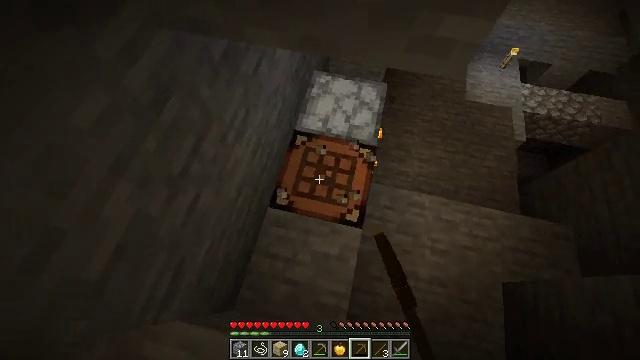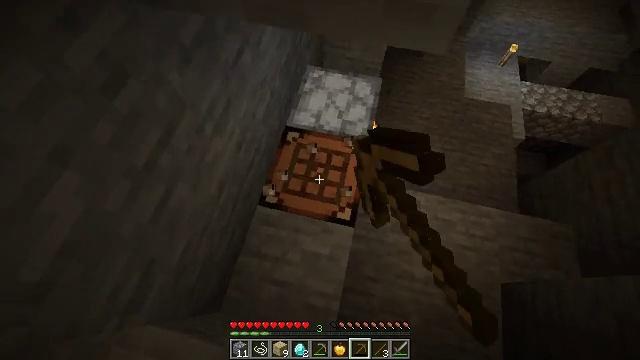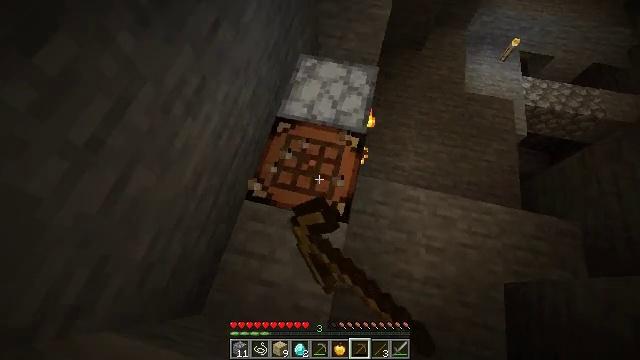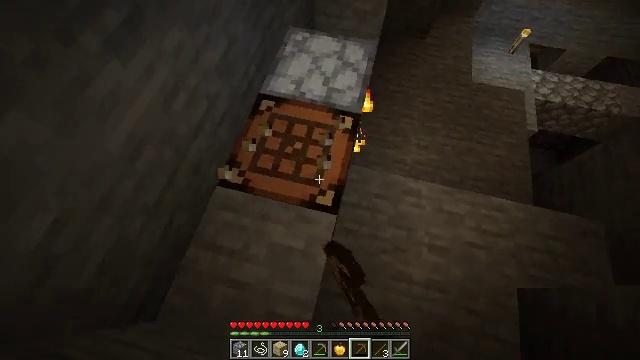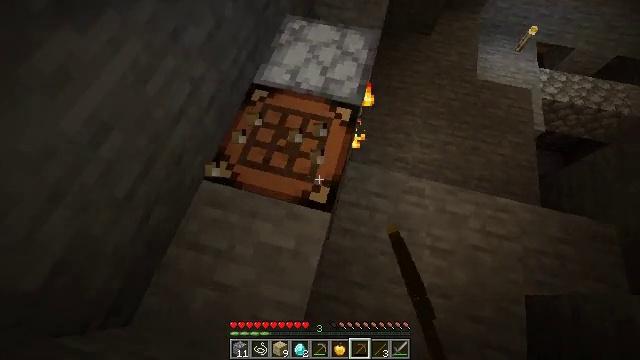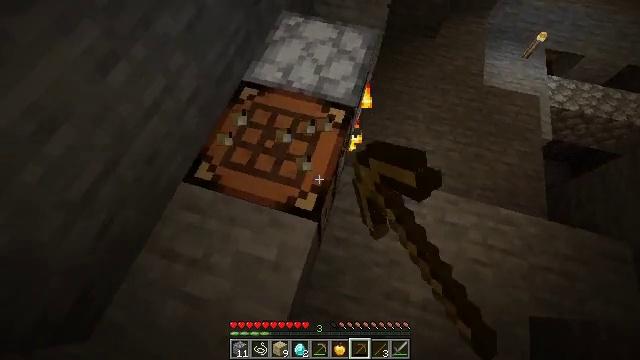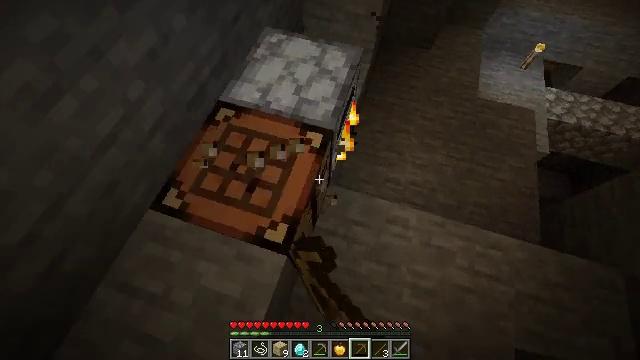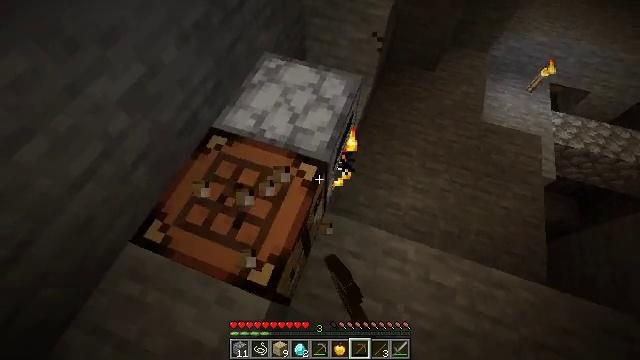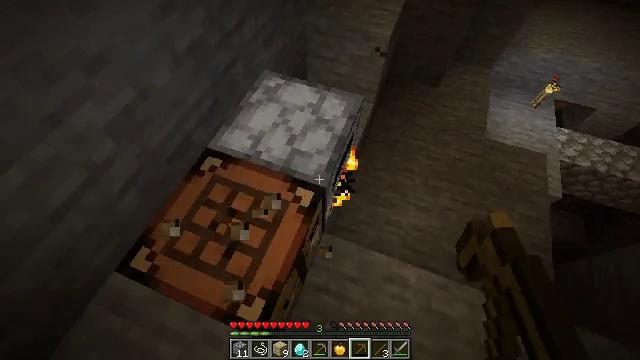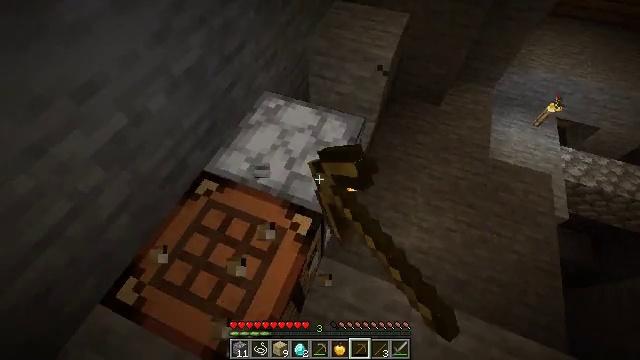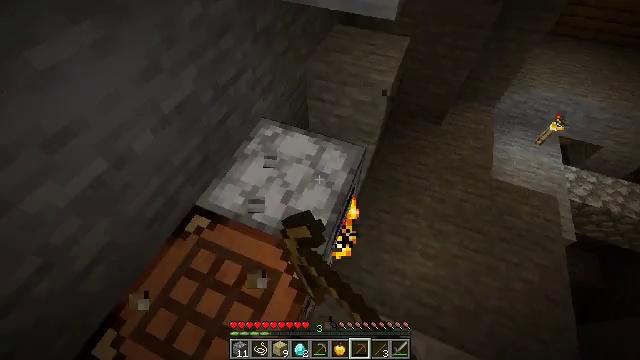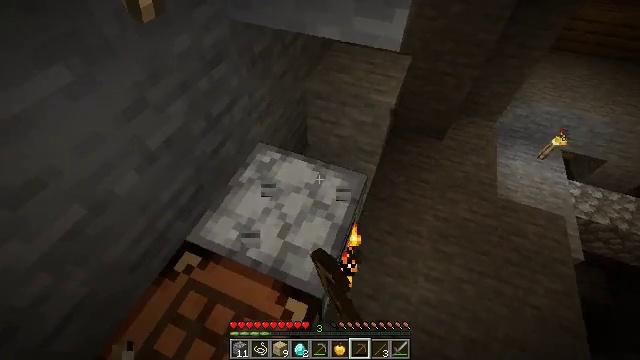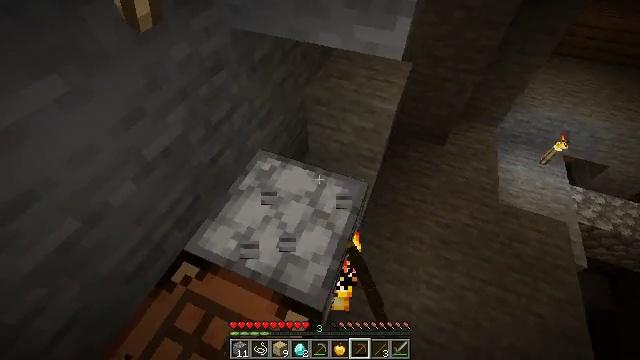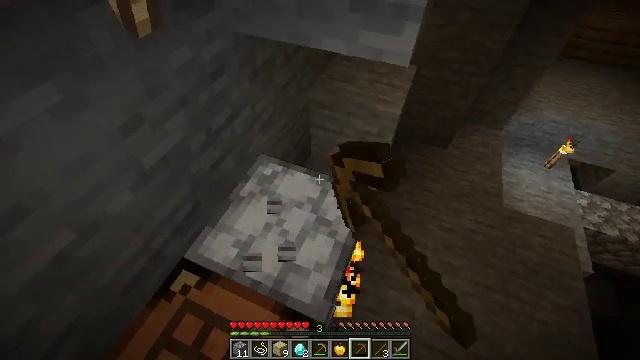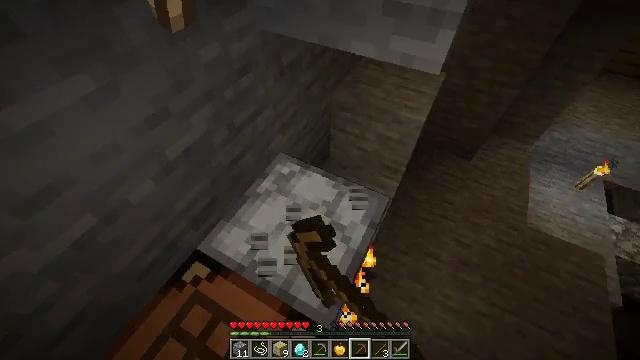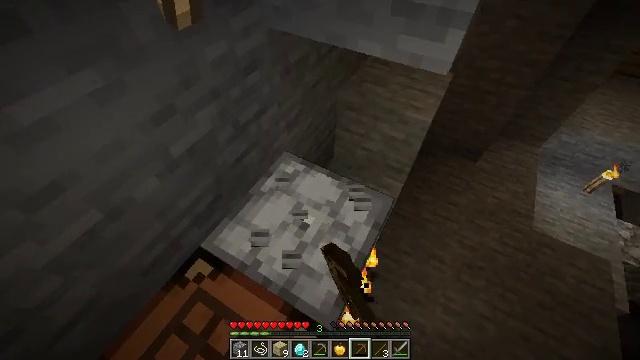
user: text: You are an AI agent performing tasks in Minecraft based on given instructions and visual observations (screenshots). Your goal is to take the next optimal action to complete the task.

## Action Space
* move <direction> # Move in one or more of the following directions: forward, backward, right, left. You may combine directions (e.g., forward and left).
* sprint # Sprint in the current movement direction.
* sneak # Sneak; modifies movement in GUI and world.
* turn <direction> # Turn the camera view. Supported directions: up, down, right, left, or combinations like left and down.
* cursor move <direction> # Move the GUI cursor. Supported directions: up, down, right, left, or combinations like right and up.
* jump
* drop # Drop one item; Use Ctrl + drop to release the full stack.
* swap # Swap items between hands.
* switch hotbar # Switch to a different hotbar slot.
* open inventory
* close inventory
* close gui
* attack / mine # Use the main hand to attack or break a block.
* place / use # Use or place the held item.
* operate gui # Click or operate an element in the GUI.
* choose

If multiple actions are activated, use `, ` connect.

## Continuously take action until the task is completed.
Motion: motion action
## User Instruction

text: Remove the furnace from its place.
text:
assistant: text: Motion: move right, attack / mine
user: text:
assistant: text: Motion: move right, attack / mine
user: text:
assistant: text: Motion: move forward and move right, attack / mine
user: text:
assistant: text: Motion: move forward and move right, attack / mine
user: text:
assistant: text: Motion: move forward and move right, turn left, attack / mine
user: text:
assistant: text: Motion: move forward, attack / mine
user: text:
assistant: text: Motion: move forward, turn left and up, attack / mine
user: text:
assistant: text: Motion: move forward, turn left and up, attack / mine
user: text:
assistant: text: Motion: move forward, turn up, attack / mine
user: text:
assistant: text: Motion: move forward, turn up, attack / mine
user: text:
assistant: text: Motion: turn up, attack / mine
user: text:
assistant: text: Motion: attack / mine
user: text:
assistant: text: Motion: attack / mine
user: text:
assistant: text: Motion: turn left, attack / mine
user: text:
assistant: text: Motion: turn left, attack / mine
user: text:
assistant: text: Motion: turn left, attack / mine
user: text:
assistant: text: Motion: attack / mine
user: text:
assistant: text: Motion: attack / mine
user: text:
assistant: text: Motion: attack / mine
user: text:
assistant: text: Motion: attack / mine
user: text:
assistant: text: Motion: attack / mine
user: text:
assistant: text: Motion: attack / mine
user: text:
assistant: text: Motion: turn left and down, attack / mine
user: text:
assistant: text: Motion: turn left and down, attack / mine
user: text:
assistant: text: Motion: turn down, attack / mine
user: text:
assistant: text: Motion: turn down, attack / mine
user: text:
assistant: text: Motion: turn down, attack / mine
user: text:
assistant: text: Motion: attack / mine
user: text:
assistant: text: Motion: attack / mine
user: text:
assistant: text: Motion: attack / mine